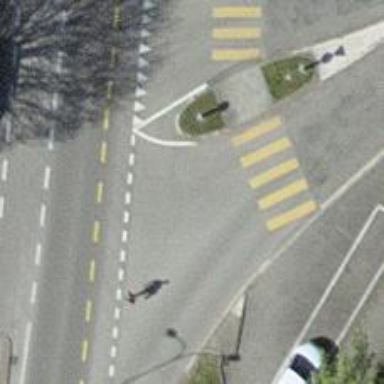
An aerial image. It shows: Road with "give way" sign.